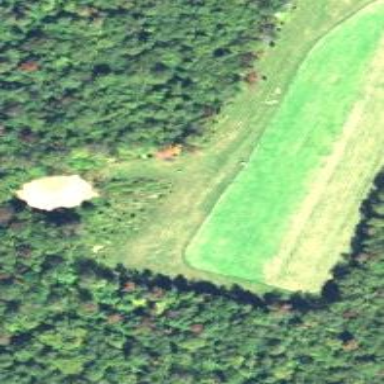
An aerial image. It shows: Shooting range located within farmland.